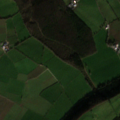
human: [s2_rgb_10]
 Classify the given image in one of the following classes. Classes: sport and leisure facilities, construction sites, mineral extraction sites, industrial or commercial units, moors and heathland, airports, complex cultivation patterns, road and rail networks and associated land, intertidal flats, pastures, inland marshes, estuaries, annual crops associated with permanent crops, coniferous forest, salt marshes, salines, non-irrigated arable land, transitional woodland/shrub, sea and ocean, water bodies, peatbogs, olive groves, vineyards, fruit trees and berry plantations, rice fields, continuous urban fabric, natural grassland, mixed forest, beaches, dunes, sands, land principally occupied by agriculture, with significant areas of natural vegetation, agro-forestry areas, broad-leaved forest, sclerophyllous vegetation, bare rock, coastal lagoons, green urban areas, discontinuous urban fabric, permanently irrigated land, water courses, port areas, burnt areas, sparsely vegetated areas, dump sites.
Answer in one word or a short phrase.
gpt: pastures, mixed forest